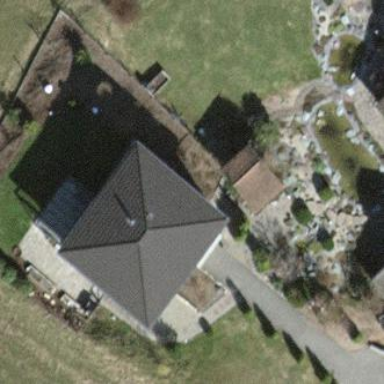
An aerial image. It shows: Simple and straightforward house.